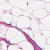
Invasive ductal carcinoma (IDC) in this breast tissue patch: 0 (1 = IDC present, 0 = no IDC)